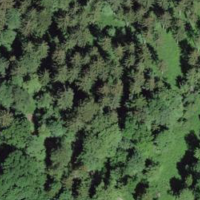
EUNIS habitat code: 43
Species observed at this site:
Mercurialis perennis